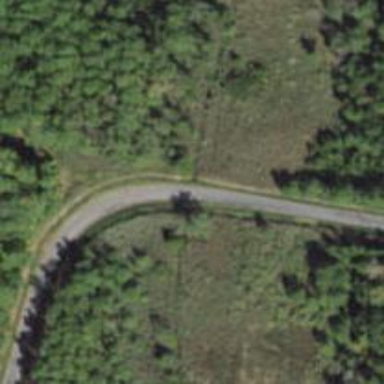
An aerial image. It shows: Tertiary road.